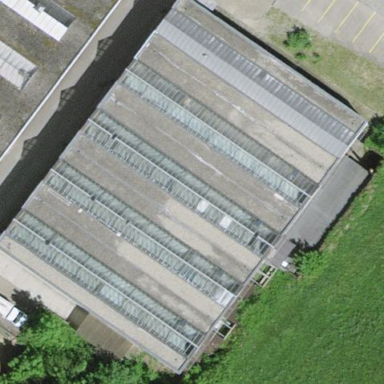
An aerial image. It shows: Industrial building.